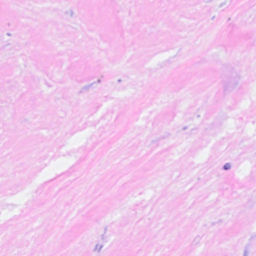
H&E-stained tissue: Breast